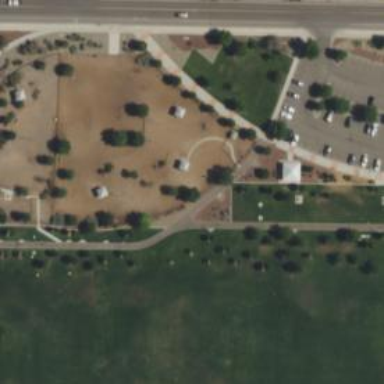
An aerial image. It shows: Dog park for leisure land.